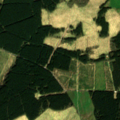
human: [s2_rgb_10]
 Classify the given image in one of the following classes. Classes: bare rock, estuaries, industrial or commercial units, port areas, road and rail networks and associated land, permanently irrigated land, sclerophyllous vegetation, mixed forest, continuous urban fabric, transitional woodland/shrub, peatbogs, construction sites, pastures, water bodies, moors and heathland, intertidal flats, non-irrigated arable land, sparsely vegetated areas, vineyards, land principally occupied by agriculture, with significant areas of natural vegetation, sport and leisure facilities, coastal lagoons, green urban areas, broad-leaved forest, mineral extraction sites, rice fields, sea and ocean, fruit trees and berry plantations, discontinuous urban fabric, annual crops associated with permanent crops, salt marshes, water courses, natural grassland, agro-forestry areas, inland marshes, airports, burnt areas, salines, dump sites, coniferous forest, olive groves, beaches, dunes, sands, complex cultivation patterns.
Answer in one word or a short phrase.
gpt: pastures, land principally occupied by agriculture, with significant areas of natural vegetation, coniferous forest, transitional woodland/shrub